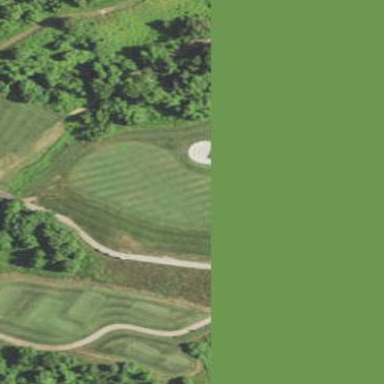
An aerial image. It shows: Golf fairway surrounded by grass.